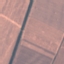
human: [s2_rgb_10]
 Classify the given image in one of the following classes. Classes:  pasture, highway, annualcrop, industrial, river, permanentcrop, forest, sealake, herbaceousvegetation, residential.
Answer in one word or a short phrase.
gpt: AnnualCrop